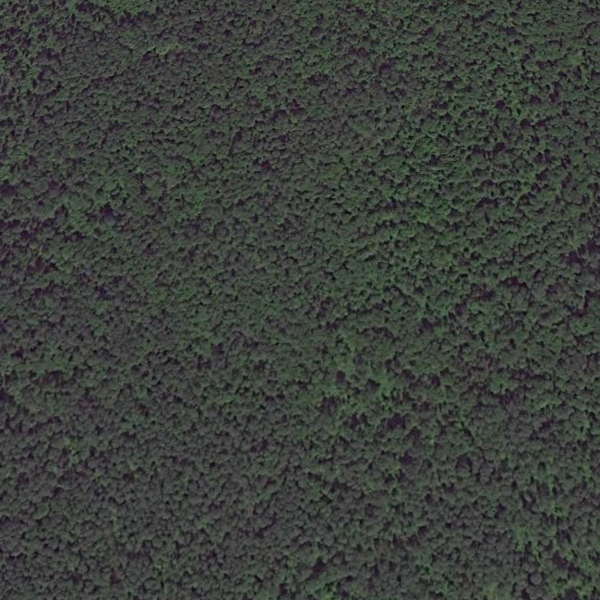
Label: Forest